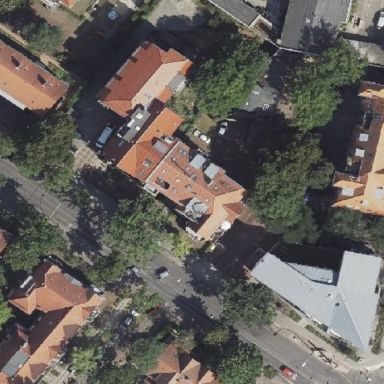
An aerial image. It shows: View of apartment building.